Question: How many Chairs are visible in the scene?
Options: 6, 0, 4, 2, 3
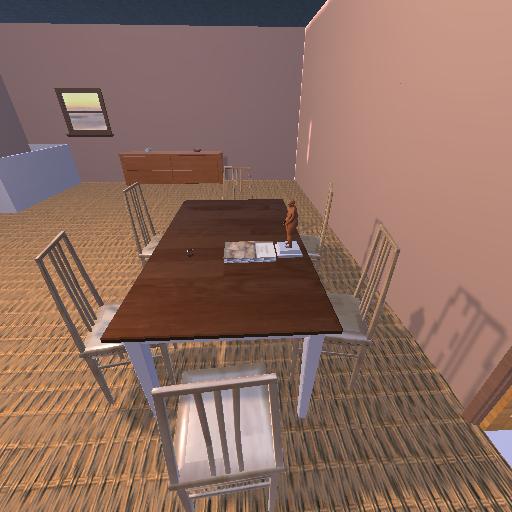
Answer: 6